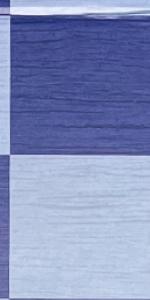
Label: Empty